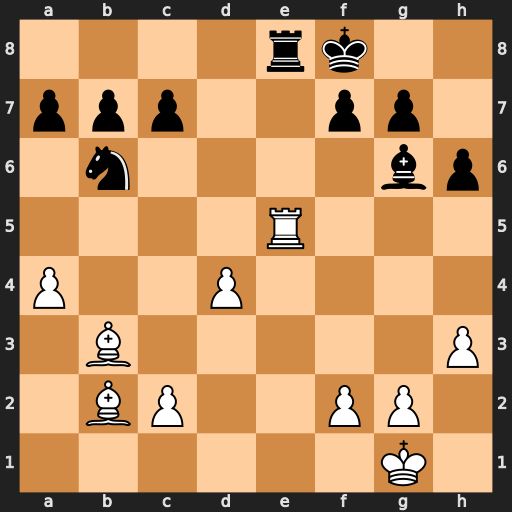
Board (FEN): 4rk2/ppp2pp1/1n4bp/4R3/P2P4/1B5P/1BP2PP1/6K1
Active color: w
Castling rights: -
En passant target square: -
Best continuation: Ba3+